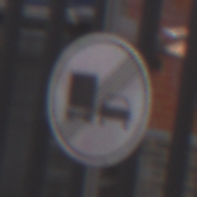
Verkehrszeichen: EndeUeberholverbotKraftfahrzeuge
Umgebung: Outdoor, Urban
Tageszeit: MorningAfternoon
Wetter: Overcast
Licht: Natural
Jahreszeit: NotSpecified
Kontrast: LowContrast